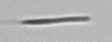
Label: fiber